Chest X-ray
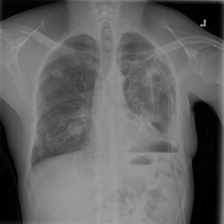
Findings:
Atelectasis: positive
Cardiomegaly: negative
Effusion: negative
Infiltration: negative
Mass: negative
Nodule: positive
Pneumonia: negative
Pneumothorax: positive
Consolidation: negative
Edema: negative
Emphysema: negative
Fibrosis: negative
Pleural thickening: negative
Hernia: negative